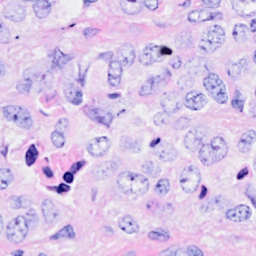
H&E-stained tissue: Breast